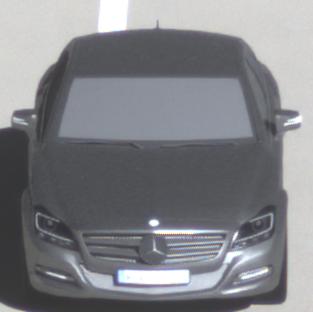
Make: Mercedes-Benz
Model: CLS Coupé 350
Detailed model: CLS-Class (218) Coupé
Model produced from: 2011/01
Model produced until: 2014/07
Doors: 4
Color: gray
Road condition: dry road
Daytime: morning or afternoon
Contrast: high contrast